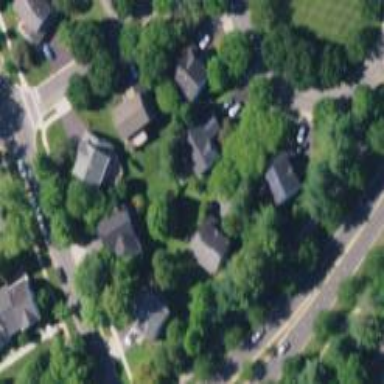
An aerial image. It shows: Neighborhood.